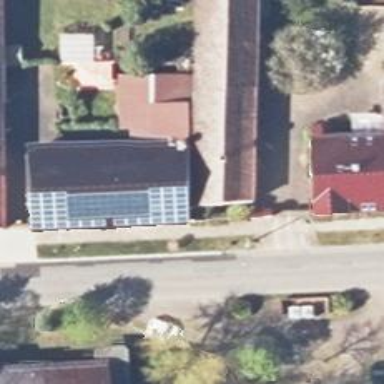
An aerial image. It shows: Small solar photovoltaic panel used as generator to produce electricity.